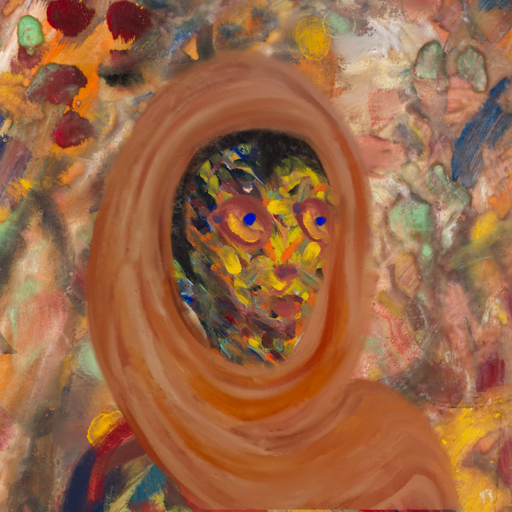
Background: Mother_And_Son_Mother, Head And Neck Side: An_Impression, Face Side: Mother_And_Son_Son, Bust: Mother_And_Son_Son, Hair Side: Roy_Bahadur, Head Accessory: Pious_Lady_Scarf, Second Necklace: Blank, Necklace: Blank, Baby: Blank